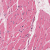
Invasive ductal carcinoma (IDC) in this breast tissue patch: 0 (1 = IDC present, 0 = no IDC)